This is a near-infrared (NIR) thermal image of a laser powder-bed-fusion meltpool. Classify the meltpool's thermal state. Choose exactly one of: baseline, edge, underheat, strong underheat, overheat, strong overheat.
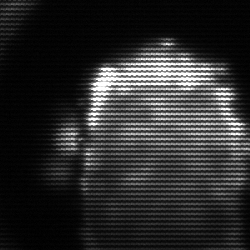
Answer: baseline